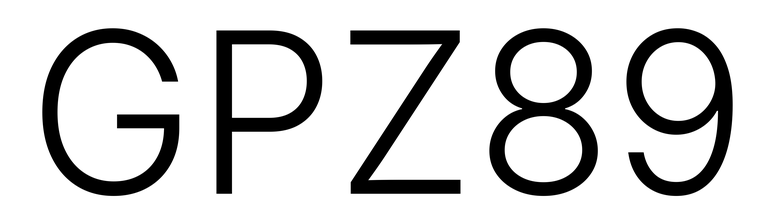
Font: Inter_Light